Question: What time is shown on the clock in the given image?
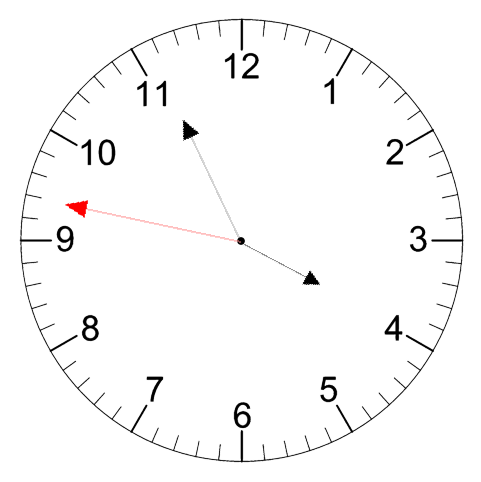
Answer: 03:55:47